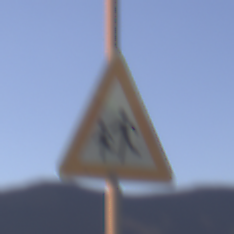
Verkehrszeichen: KinderRechts
Umgebung: Outdoor, Nature
Tageszeit: MorningAfternoon
Wetter: Clear
Licht: Natural
Jahreszeit: NotSpecified
Kontrast: HighContrast